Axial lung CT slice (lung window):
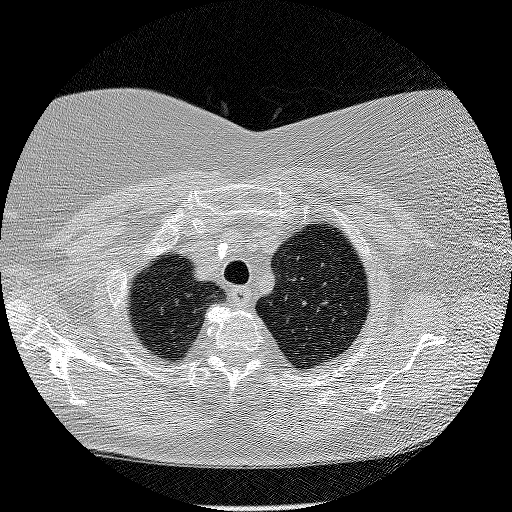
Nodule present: no